Field crop: maize
Growth stage: 1
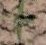
Species: atriplex